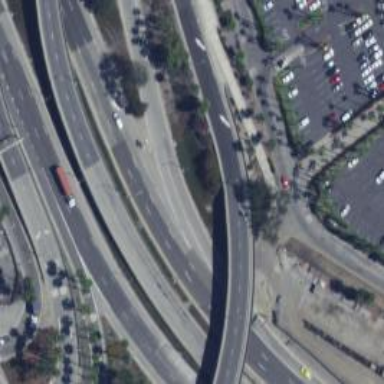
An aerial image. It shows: Trunk link highway.